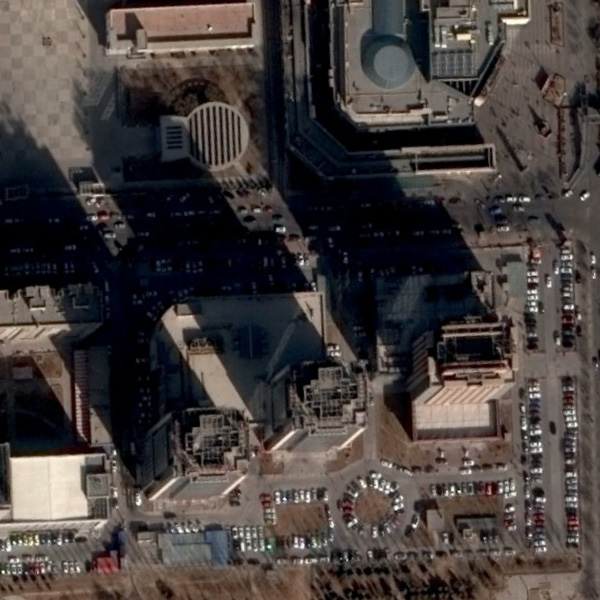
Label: Commercial